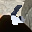
Label: 6